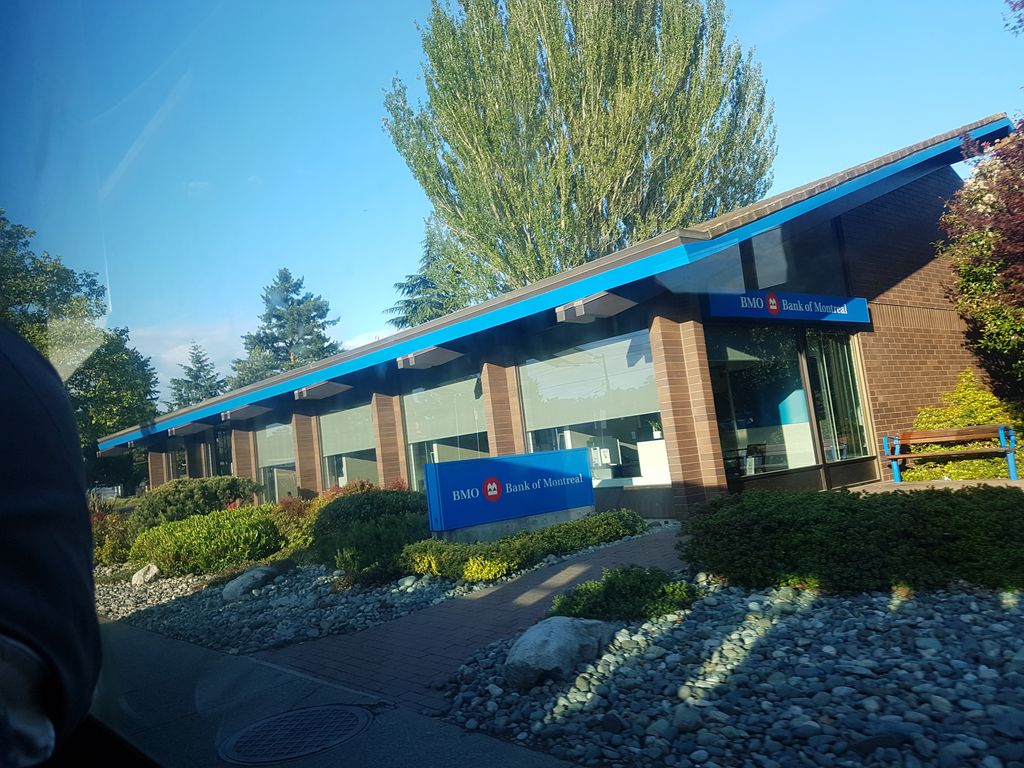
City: victoria